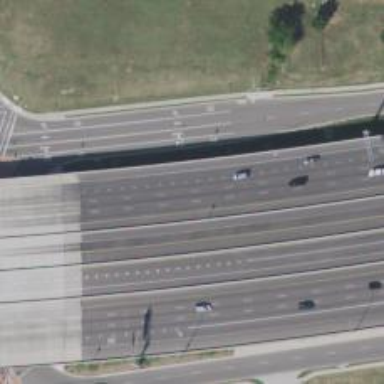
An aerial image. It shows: Motorway.